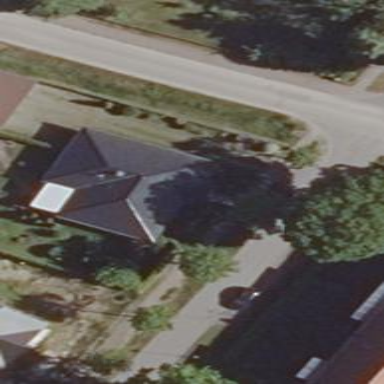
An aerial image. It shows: Detached building with hipped roof.